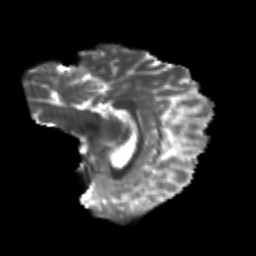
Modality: T2w
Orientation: sagittal
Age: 21
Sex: female
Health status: healthy
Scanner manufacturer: philips
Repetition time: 7.389 s
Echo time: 0.08599 s